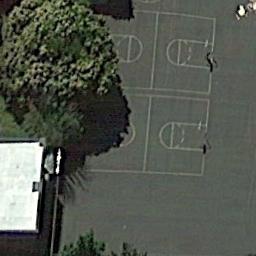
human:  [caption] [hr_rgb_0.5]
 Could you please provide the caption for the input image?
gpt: Big trees shade the left side of the basketball court .

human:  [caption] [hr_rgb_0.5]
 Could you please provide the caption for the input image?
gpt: Two basketball courts on the lawn while a building and some trees beside .

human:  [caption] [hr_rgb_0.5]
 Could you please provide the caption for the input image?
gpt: There are two basketball courts on the open place next to some trees .

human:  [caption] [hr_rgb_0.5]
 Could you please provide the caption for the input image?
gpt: The concrete floor with two basketball court is next to the trees and building .

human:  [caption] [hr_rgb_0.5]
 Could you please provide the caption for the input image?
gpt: A building is next to two basketball courts .